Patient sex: F
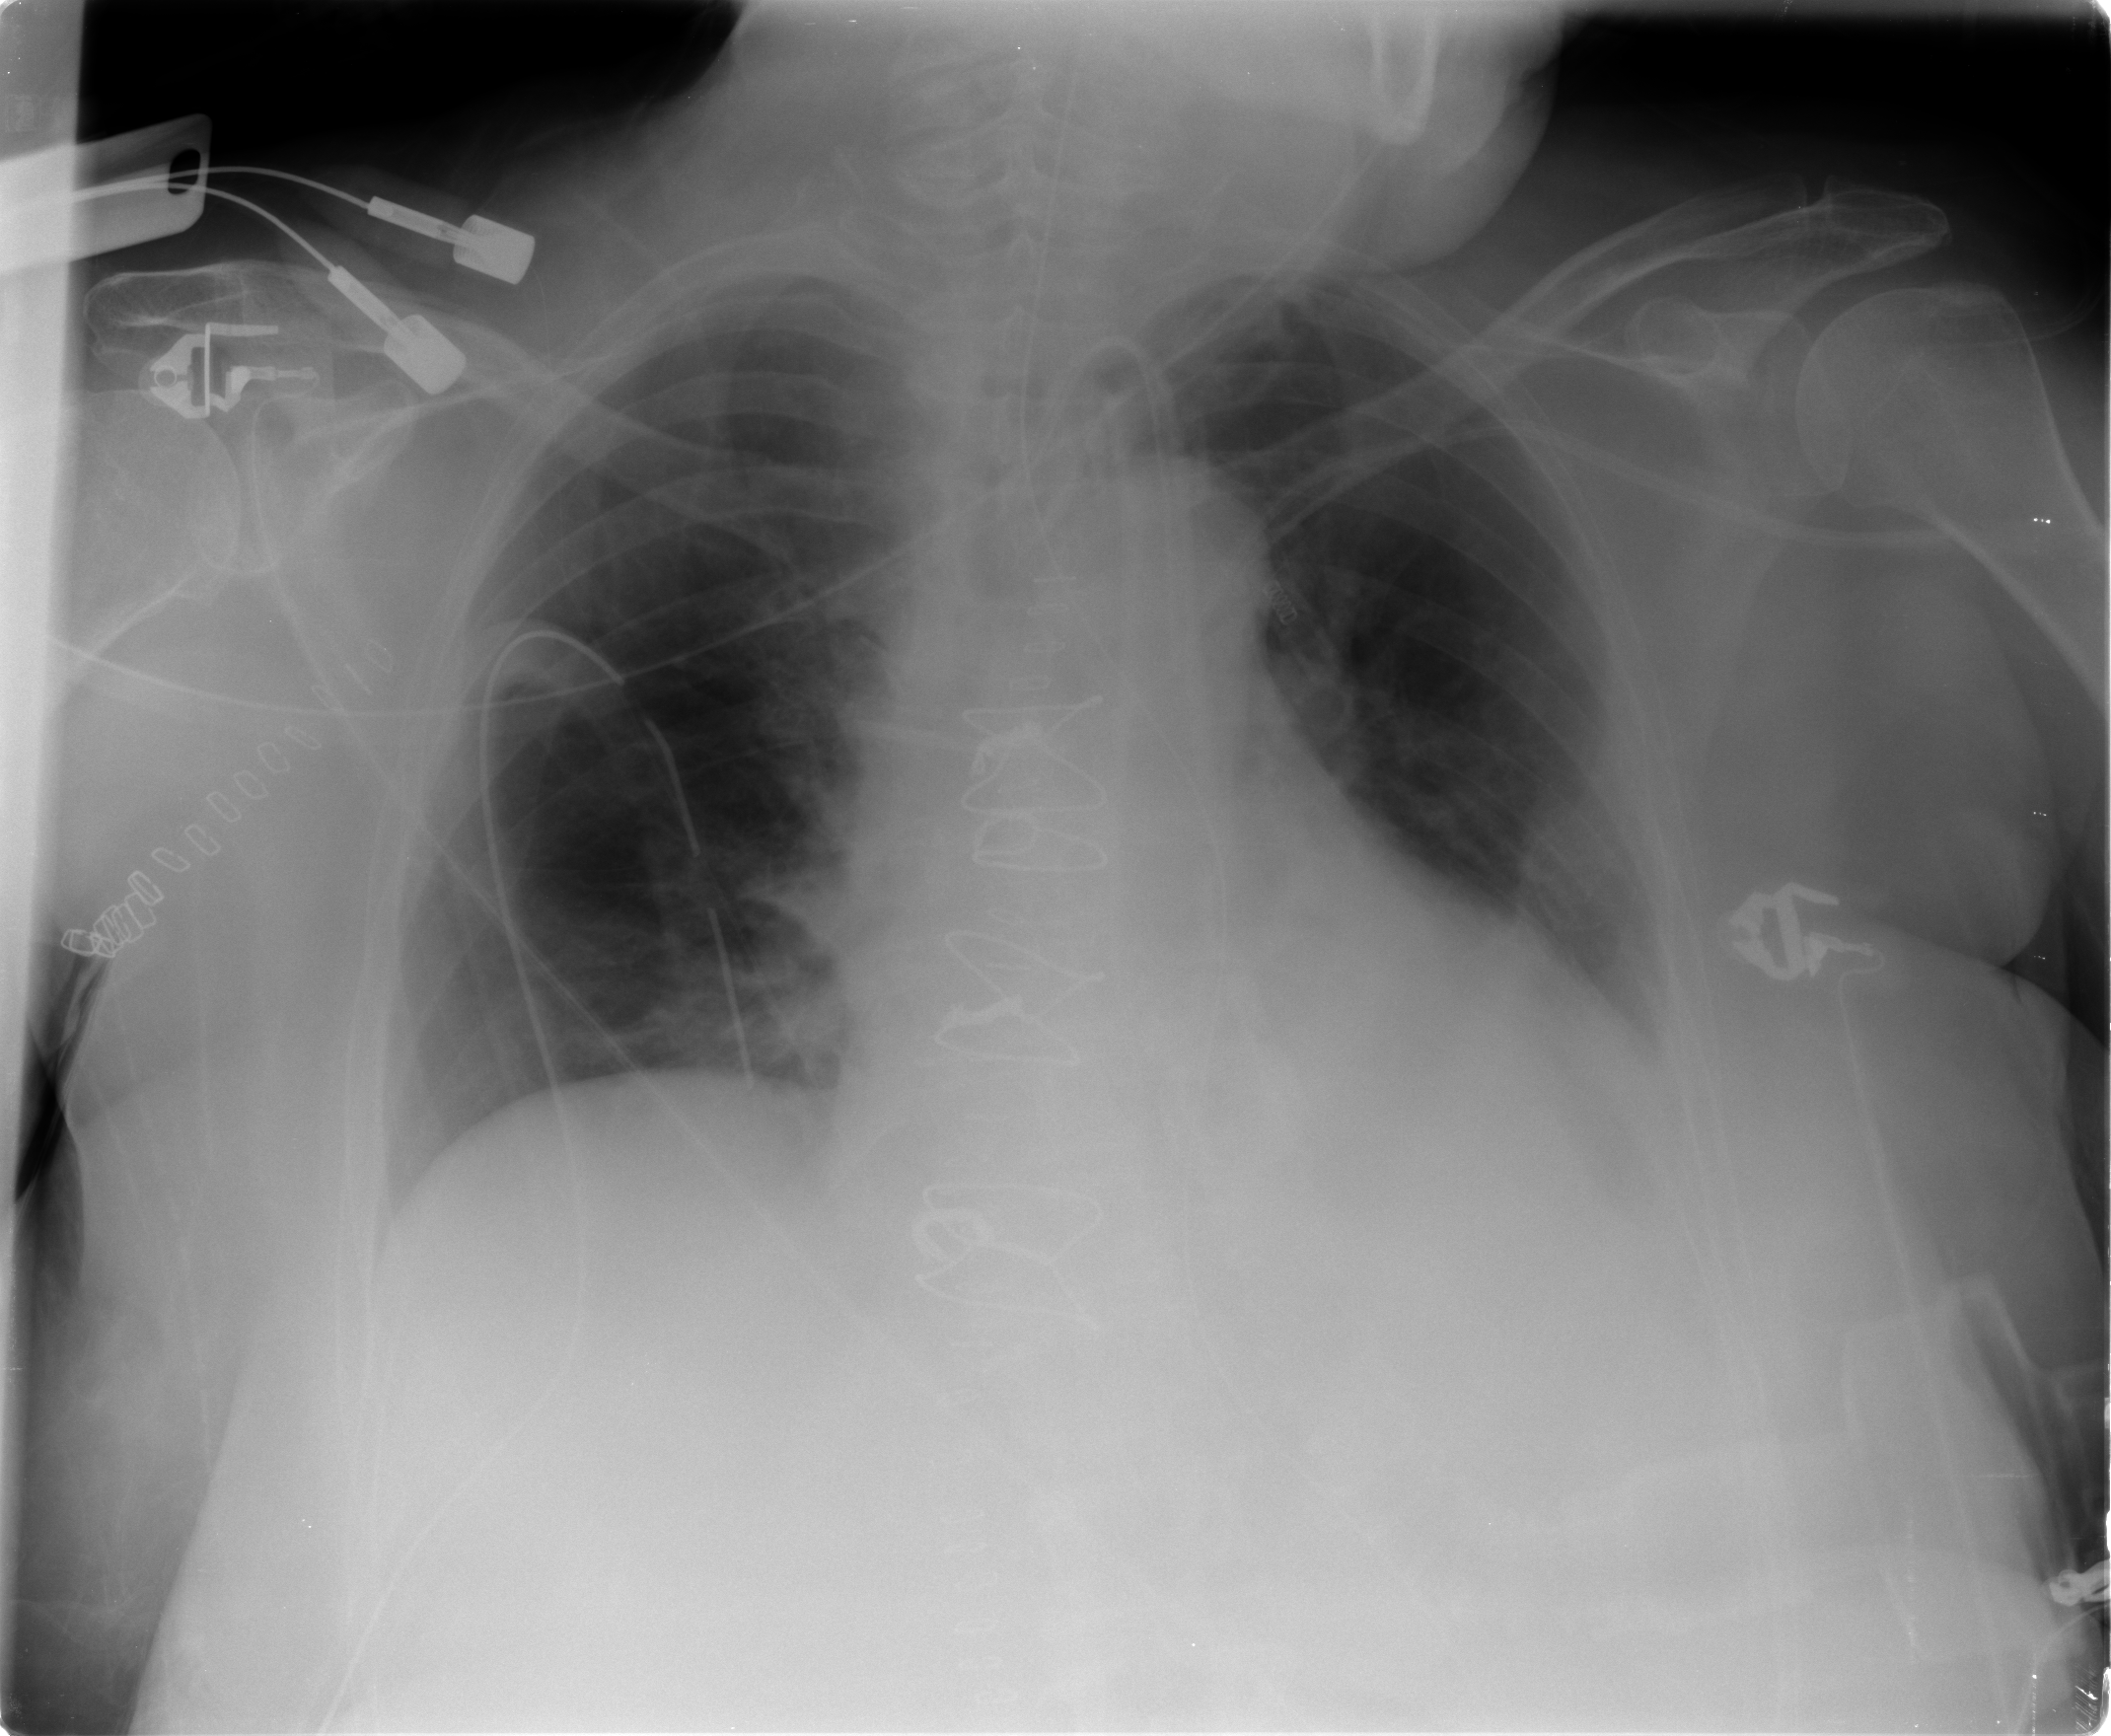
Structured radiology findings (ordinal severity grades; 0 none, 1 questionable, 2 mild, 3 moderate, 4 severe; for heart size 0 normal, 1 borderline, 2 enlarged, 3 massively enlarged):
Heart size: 2
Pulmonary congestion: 0
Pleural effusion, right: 0
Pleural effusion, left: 2
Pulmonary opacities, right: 0
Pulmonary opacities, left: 0
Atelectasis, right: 2
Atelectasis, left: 1